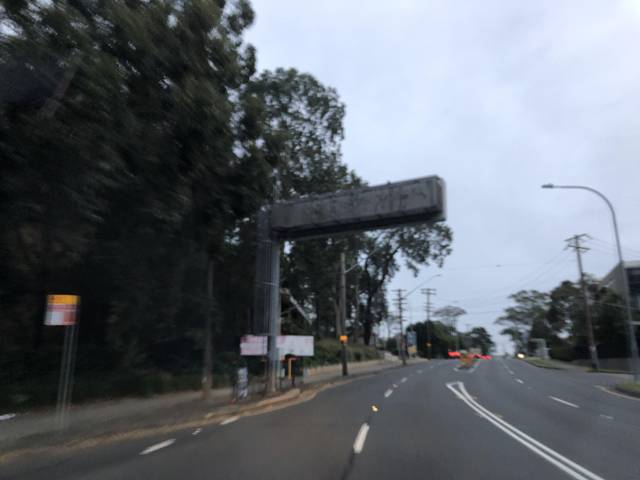
Region: Australia
Coordinates: -33.807, 151.105